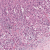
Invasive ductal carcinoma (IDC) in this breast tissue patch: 1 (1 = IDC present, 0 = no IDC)